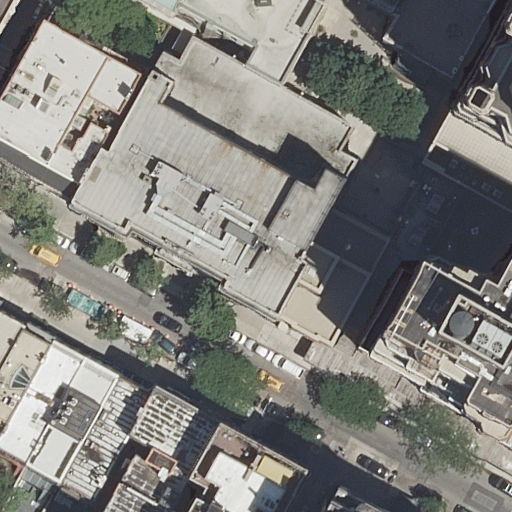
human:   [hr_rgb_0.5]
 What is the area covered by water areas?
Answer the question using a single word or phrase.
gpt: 0m2

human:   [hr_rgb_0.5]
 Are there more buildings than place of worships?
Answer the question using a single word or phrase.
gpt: yes

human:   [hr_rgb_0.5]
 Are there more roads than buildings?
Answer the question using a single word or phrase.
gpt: no

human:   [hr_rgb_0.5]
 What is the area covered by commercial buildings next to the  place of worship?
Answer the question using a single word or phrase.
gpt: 0m2

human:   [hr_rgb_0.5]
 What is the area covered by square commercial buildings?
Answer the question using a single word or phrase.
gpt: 0m2

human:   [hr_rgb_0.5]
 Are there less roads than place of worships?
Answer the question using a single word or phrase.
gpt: no

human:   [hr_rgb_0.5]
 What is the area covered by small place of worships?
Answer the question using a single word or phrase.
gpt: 0m2

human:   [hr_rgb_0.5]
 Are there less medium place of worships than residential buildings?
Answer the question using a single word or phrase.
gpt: yes

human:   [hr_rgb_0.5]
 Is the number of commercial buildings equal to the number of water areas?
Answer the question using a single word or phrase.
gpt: yes

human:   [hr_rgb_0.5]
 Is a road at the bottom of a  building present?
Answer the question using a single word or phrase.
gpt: yes

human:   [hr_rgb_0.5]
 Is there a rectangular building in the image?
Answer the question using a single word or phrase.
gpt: yes

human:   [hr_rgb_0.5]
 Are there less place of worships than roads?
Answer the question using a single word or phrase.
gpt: no

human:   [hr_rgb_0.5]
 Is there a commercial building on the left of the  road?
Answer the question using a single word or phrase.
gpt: no

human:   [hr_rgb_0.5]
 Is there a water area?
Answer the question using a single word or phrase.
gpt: no

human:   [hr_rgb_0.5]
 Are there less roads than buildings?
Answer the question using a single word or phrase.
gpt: yes

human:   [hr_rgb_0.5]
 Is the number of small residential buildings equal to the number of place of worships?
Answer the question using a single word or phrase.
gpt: no

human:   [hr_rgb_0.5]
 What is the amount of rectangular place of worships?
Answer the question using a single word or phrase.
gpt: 0

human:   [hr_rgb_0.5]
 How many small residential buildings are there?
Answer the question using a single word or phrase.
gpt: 6

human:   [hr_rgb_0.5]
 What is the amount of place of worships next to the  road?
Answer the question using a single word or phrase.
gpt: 1

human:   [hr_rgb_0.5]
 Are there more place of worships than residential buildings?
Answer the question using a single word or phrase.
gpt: no

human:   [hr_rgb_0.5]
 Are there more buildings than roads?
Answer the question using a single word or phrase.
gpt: yes

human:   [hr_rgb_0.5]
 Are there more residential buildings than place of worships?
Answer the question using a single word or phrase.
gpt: yes

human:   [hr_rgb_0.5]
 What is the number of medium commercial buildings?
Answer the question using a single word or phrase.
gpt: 0

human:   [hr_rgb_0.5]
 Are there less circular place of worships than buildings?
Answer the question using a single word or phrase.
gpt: yes

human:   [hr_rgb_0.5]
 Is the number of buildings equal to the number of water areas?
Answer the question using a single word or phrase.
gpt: no

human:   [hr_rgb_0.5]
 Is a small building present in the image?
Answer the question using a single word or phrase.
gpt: yes

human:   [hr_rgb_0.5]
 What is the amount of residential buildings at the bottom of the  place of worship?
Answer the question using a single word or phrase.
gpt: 18

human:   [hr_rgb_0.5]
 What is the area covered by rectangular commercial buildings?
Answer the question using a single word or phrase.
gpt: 0m2

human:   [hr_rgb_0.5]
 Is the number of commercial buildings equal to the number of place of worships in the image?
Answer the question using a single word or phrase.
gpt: no

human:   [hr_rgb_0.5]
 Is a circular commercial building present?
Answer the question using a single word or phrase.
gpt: no

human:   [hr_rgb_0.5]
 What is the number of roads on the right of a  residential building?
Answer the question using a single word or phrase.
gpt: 0

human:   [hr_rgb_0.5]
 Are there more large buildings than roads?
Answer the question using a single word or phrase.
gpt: yes

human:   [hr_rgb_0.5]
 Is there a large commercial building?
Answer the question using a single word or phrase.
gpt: no

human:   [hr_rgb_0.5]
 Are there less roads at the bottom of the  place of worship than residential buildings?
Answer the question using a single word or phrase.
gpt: yes

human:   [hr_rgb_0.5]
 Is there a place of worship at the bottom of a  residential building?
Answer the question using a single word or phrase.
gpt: no

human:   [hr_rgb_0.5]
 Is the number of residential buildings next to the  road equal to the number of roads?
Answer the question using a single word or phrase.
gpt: no